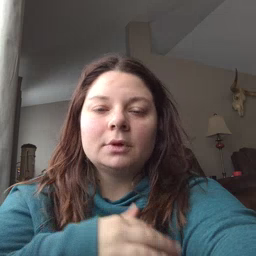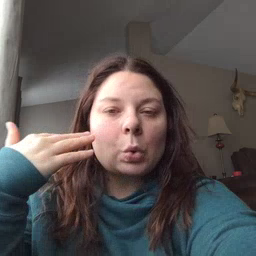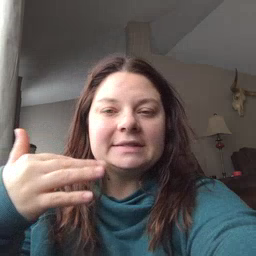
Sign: noisy